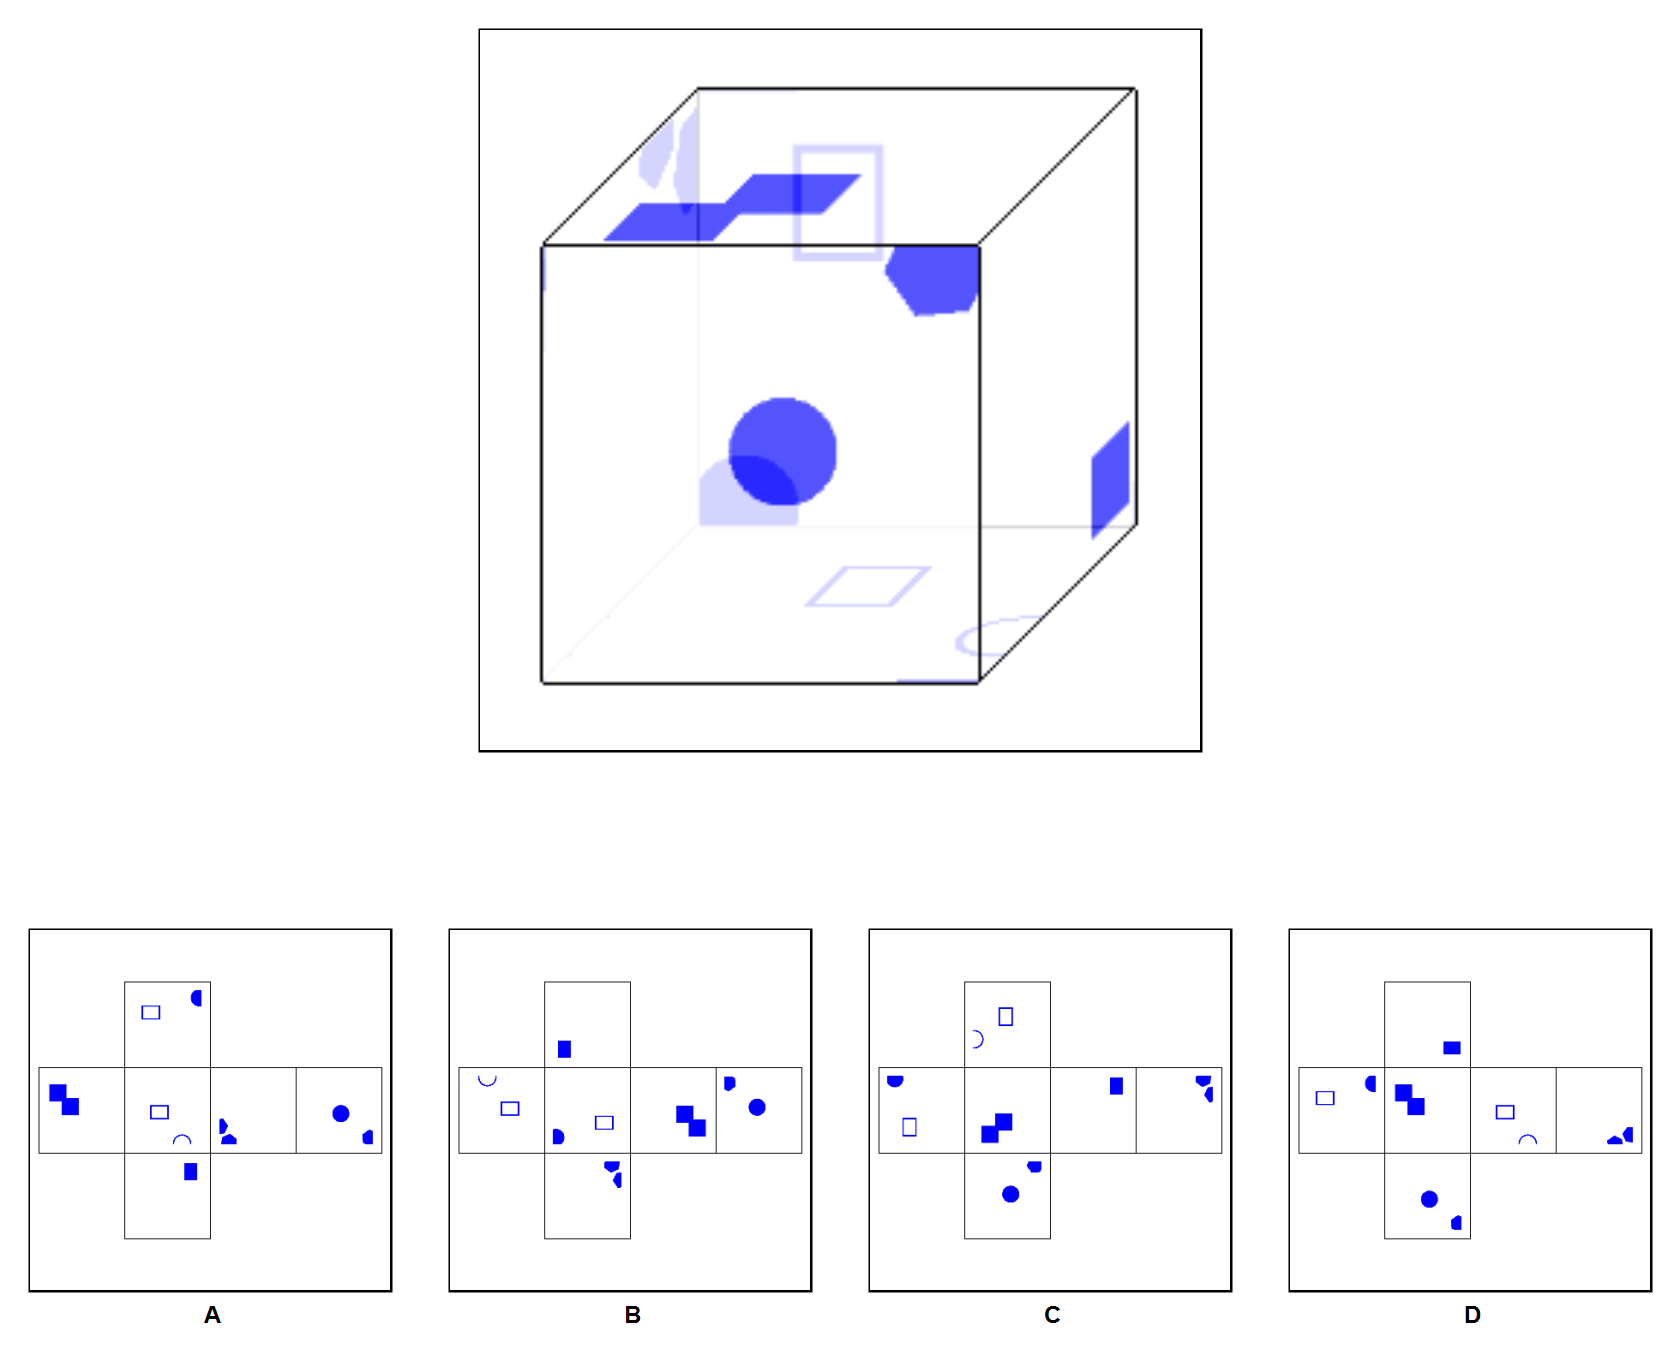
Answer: B